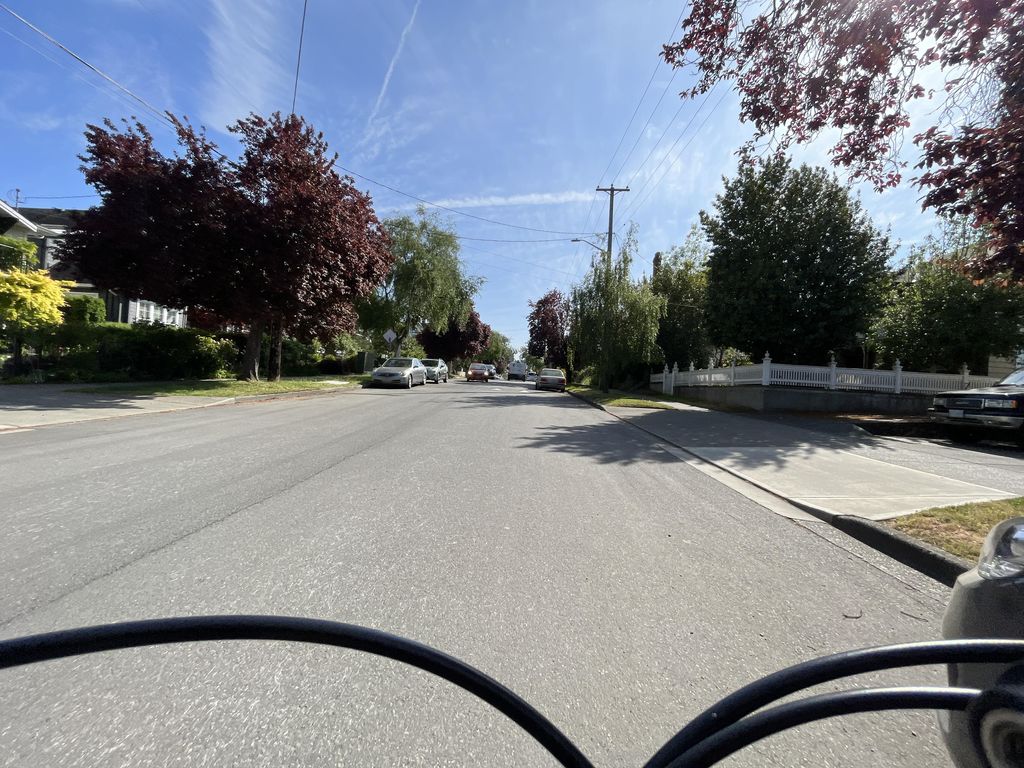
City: victoria